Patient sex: M
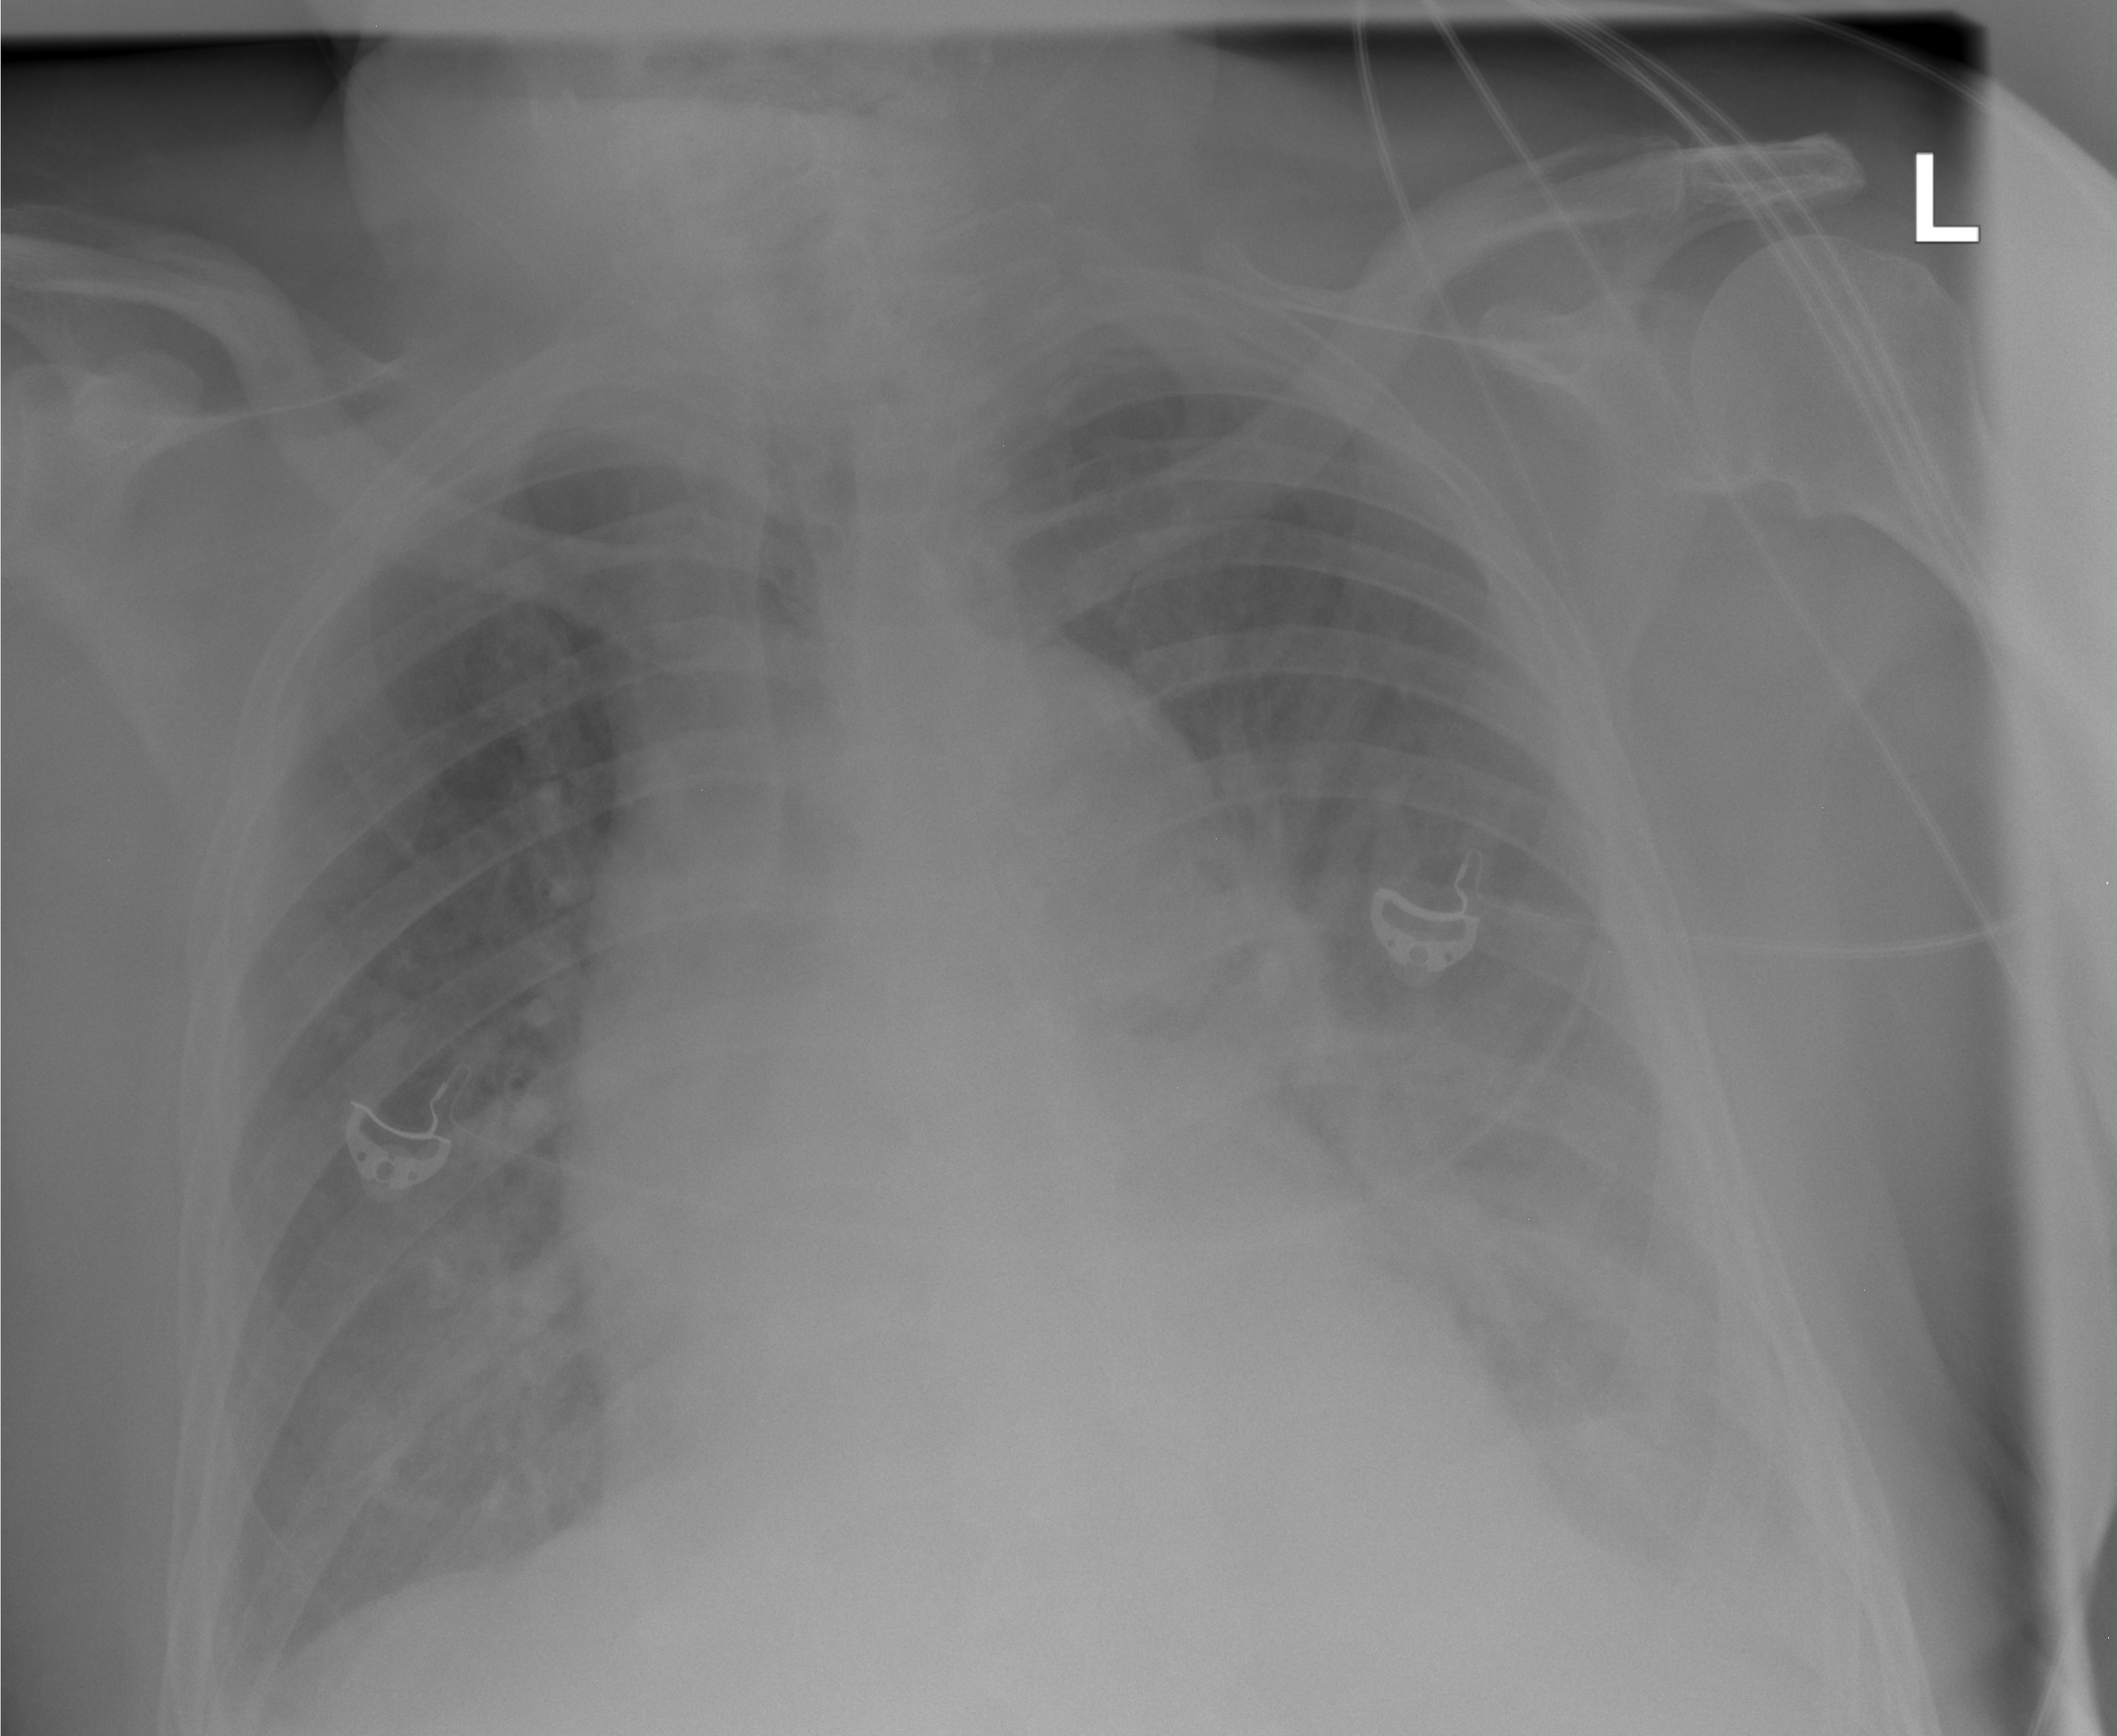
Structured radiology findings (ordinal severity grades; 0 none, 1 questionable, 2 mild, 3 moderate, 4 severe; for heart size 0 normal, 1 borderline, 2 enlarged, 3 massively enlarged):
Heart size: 2
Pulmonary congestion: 2
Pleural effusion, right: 0
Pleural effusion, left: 2
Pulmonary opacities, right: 2
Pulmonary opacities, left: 1
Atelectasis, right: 2
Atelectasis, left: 2